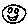
Label: smiley face